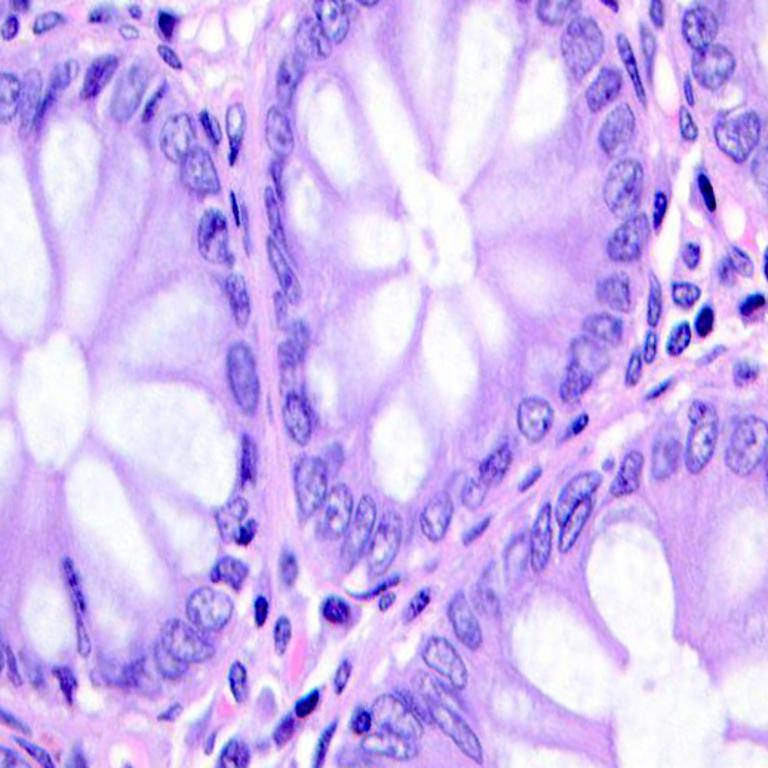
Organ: colon
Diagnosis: benign